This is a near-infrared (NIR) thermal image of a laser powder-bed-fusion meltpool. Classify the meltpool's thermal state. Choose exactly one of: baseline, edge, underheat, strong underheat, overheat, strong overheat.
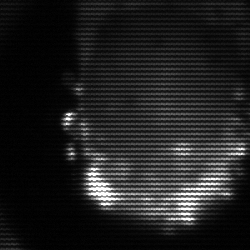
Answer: baseline